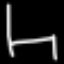
Label: chair